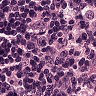
Metastatic tissue present: yes